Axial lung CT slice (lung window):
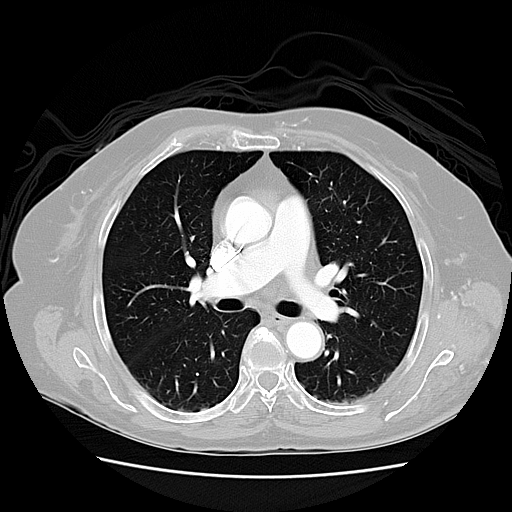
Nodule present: no